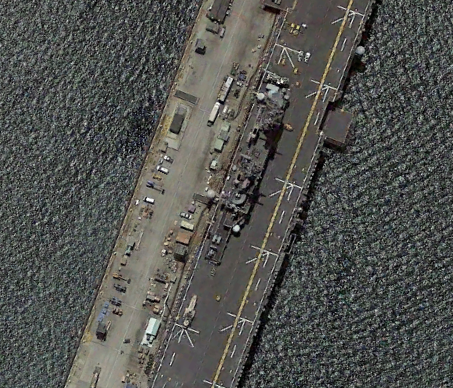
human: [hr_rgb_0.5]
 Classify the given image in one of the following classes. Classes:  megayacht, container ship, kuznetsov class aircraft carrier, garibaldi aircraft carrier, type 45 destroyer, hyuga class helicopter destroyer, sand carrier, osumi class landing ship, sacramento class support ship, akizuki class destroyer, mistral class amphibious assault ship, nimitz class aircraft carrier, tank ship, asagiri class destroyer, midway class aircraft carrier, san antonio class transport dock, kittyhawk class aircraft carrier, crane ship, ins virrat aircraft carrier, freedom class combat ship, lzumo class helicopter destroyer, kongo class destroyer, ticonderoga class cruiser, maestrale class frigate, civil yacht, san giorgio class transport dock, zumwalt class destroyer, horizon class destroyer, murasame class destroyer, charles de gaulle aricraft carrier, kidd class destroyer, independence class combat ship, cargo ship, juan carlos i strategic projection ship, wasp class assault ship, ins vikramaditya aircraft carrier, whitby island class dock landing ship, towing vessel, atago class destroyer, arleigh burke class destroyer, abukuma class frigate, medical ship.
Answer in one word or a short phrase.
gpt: Wasp class assault ship